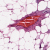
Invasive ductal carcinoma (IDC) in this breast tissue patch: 1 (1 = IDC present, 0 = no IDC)